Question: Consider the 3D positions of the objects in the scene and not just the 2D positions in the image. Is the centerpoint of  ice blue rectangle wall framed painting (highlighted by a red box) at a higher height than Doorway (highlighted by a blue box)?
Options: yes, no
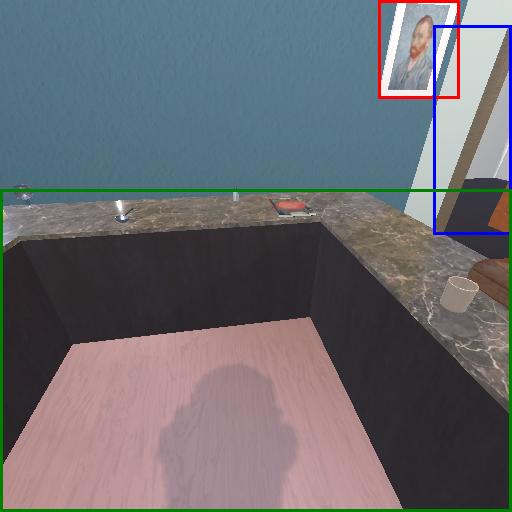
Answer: yes